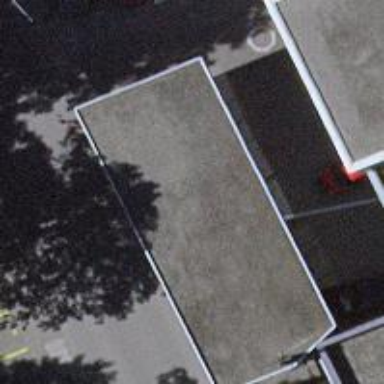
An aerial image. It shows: View of roof of building.